Field crop: maize
Growth stage: 2
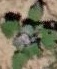
Species: chenopodium